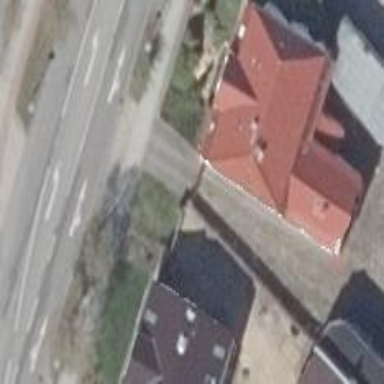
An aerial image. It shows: Detached building.